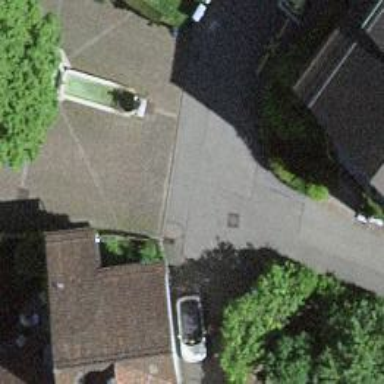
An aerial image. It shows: Paved footway.